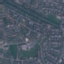
Label: Residential